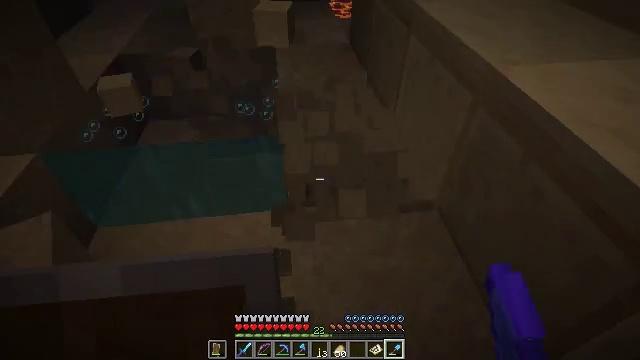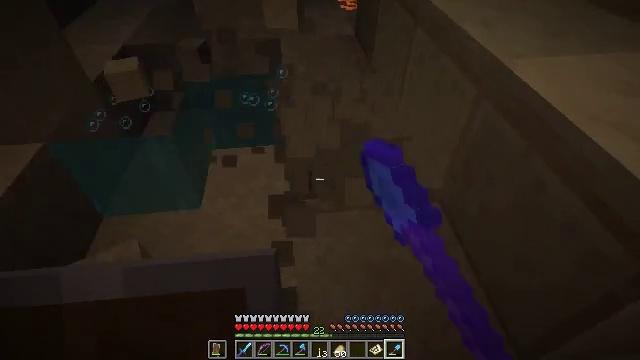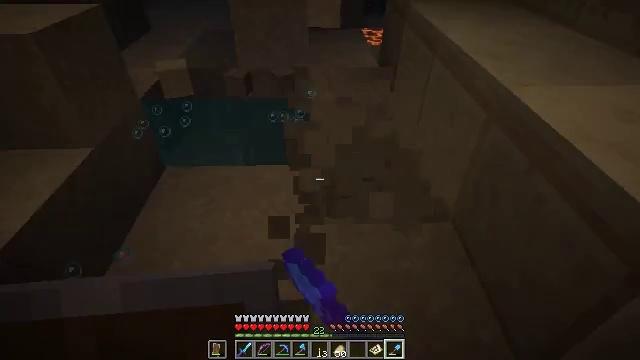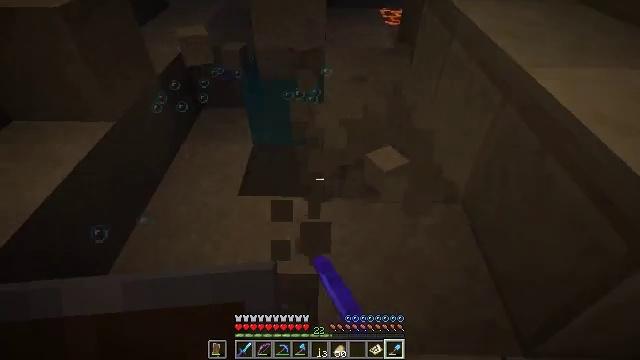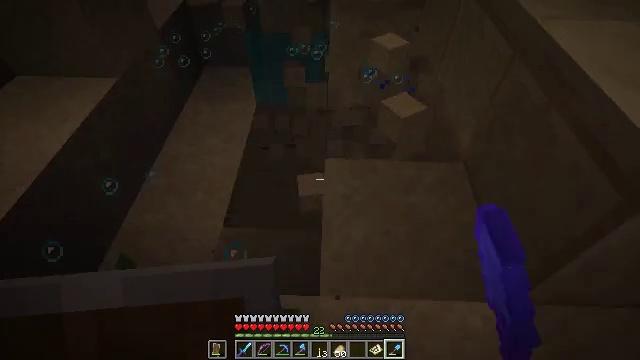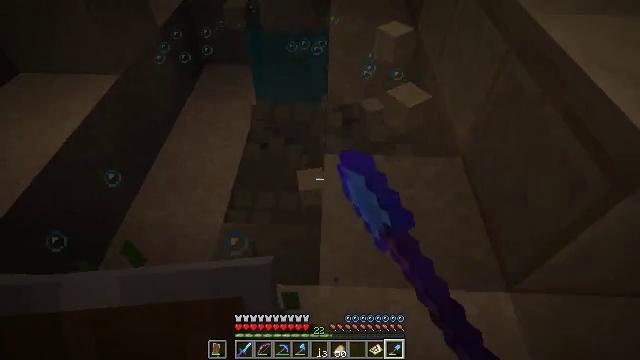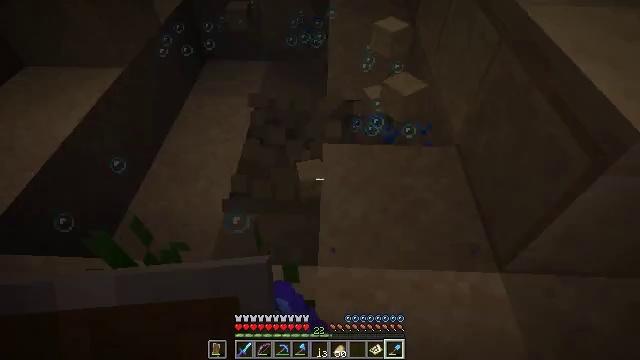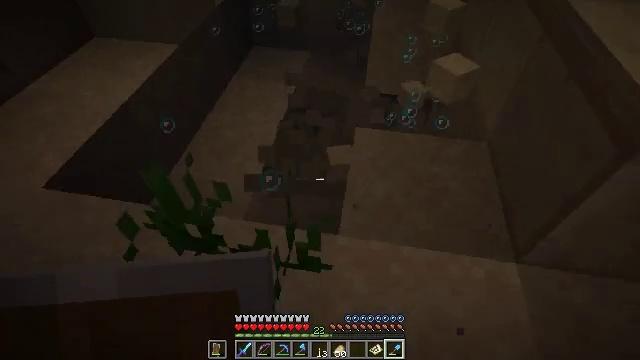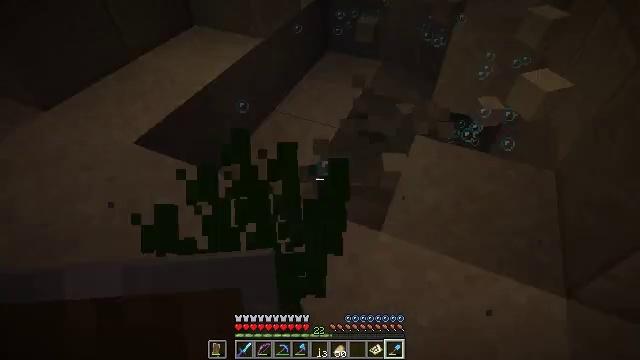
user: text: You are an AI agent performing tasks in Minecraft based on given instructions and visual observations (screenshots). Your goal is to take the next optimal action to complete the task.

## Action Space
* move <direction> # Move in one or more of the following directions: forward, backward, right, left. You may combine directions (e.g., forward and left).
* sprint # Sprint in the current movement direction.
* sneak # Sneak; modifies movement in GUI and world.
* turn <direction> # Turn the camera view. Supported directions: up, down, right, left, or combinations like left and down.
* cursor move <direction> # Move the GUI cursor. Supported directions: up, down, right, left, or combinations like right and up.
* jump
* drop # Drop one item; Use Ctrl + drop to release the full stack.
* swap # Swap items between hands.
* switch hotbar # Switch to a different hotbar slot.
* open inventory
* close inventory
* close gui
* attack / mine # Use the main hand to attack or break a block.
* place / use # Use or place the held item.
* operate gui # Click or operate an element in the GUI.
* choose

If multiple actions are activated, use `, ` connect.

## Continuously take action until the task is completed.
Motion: motion action
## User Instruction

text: Attack the ground to gather sand.
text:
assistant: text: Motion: move back, turn down, attack / mine
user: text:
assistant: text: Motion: move back, turn left and up, attack / mine
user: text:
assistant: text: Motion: turn left and down, attack / mine
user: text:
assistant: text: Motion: turn down, attack / mine
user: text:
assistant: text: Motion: move back, attack / mine
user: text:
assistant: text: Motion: move back, attack / mine
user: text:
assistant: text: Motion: move back, turn left, attack / mine
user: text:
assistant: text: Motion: turn left and up, attack / mine
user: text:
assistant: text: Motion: attack / mine